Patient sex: M
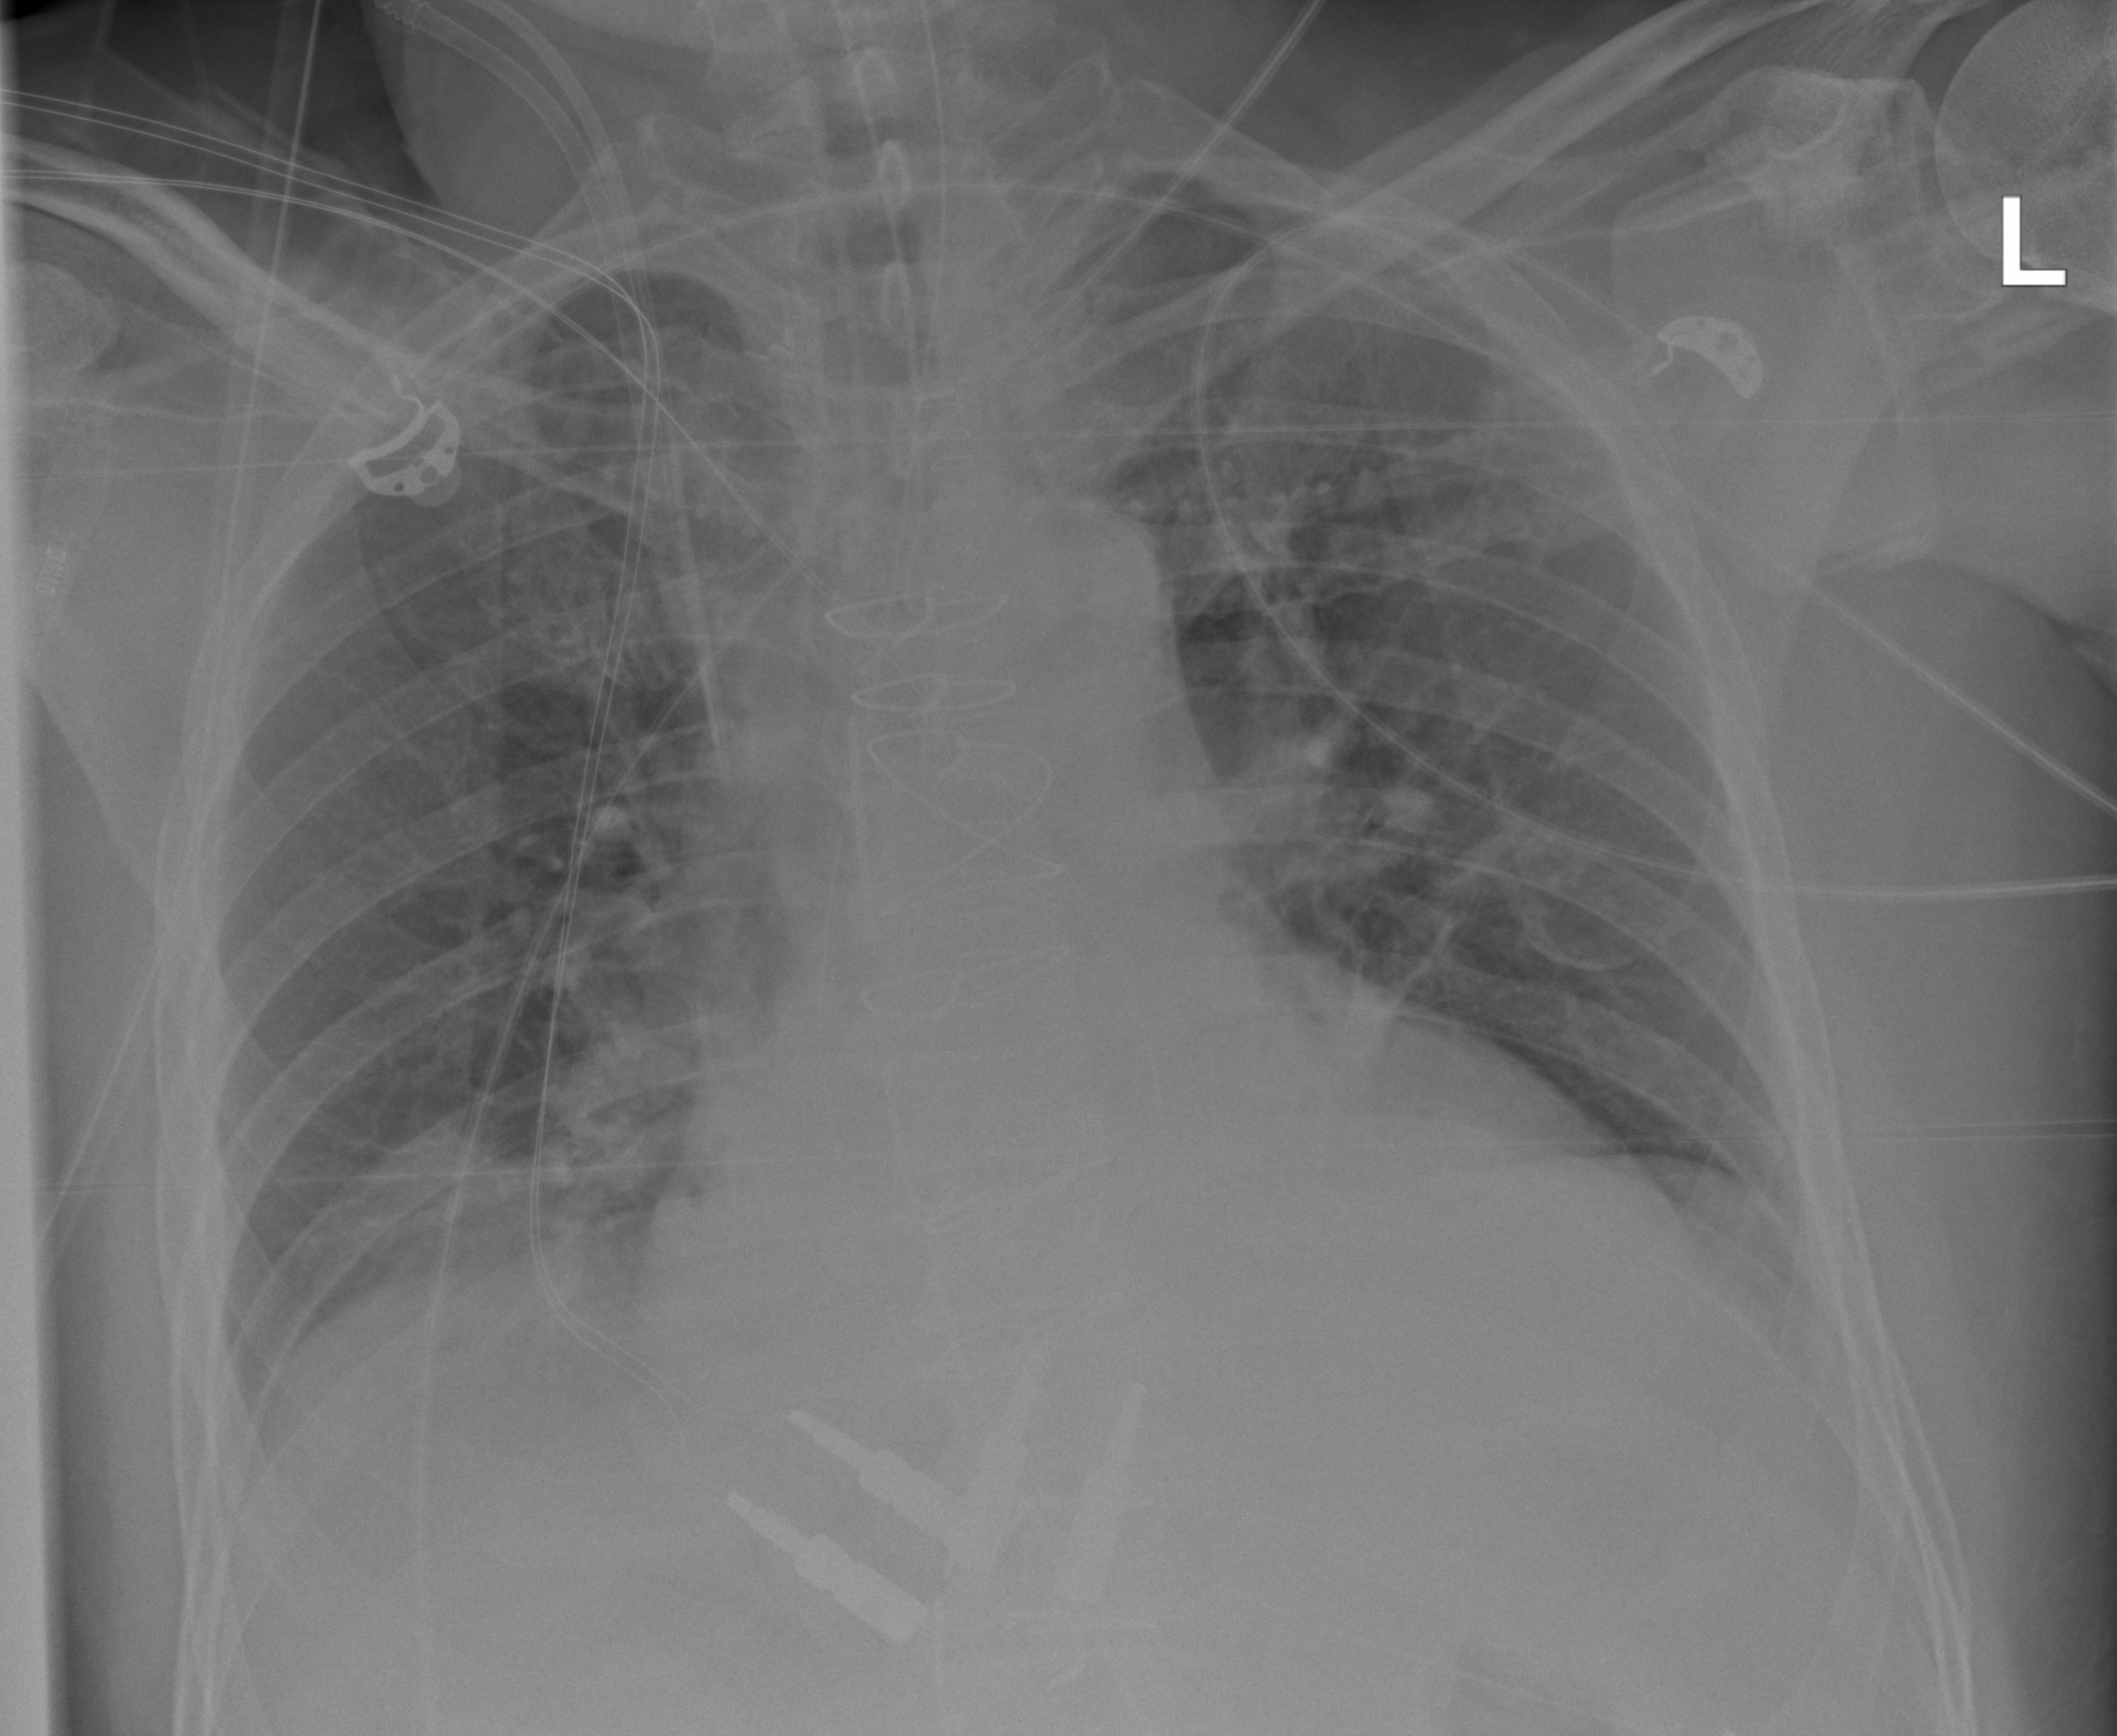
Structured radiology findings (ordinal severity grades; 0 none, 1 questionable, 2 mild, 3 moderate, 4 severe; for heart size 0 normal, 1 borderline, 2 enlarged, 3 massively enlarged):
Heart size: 2
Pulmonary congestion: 0
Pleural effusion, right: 0
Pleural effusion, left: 0
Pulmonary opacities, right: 0
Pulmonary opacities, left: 0
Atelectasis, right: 2
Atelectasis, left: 2